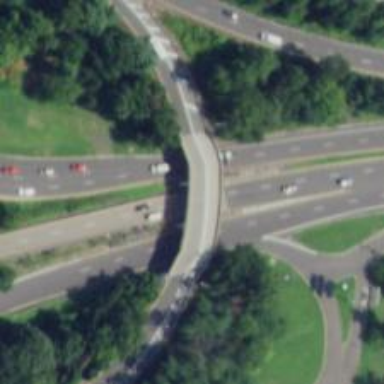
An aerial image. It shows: Trunk road bridge.